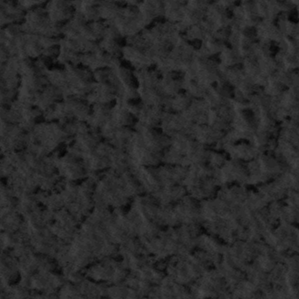
Label: frost